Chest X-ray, PA view. Patient: 47 years old, sex M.
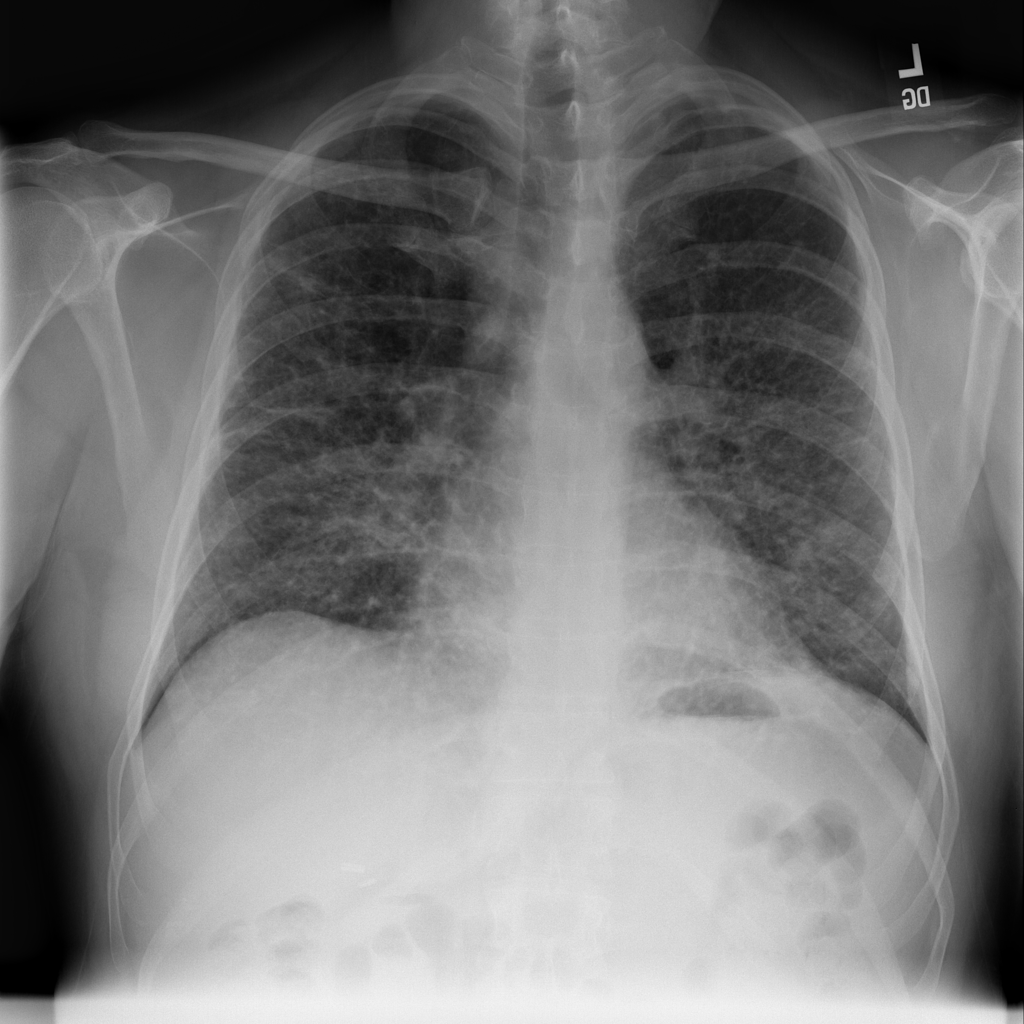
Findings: Fibrosis, Infiltration